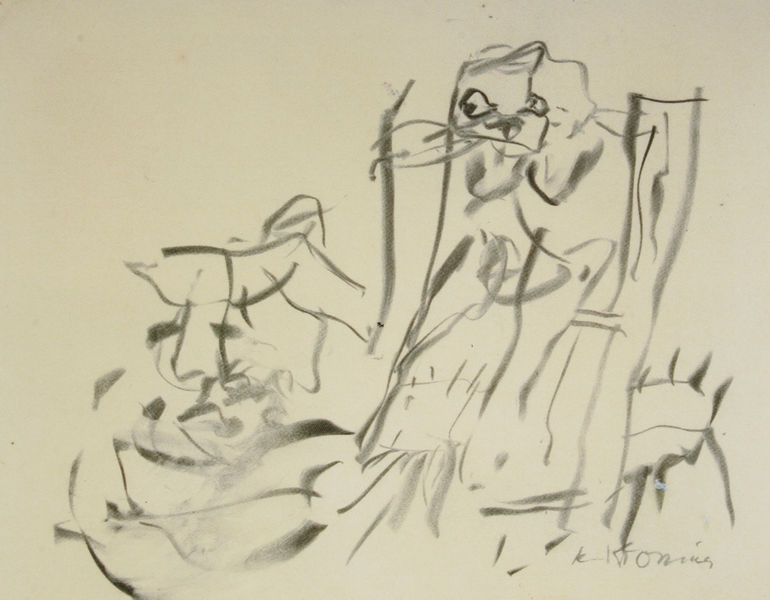
Titel: Untitled
Künstler: Willem De Kooning
Standort: Baden-Baden
Institution: Museum Frieder Burda
Schlagwörter: kopf, mann, weiß, sitzen, brust, frau, grau, haar, kleid, mund, schwarz, skizze, zeichnung, augen, gesicht, kleidung, mensch, signatur, auge, figur, person, bein, abstrakt, formen, linien, signiert, hocker, schemel, bauch, bauchnabel, striche, linie, kohle, strich, bleistift, kohlezeichnung, de kooning, de koning